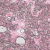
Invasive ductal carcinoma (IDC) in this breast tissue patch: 0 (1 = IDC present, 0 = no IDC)